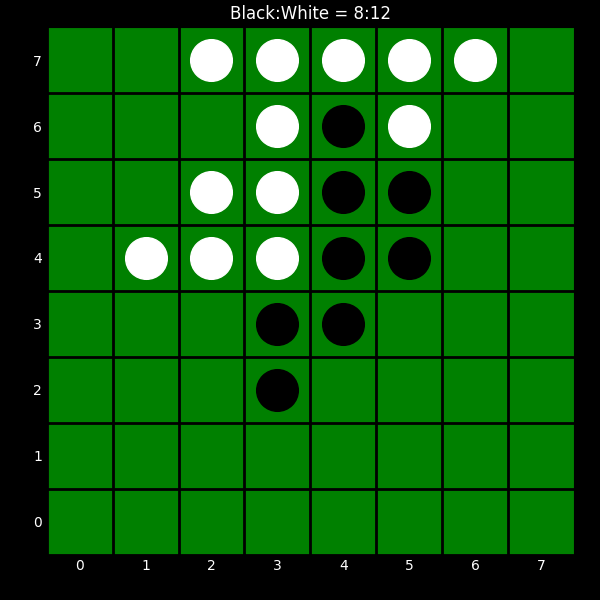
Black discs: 8
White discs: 12